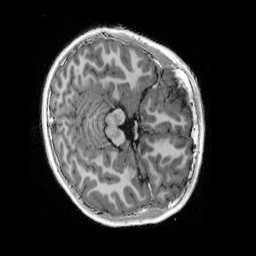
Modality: UNIT1_denoised
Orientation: axial
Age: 11
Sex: male
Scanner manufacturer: siemens
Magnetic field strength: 3 T
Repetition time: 4 s
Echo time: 0.00303 s